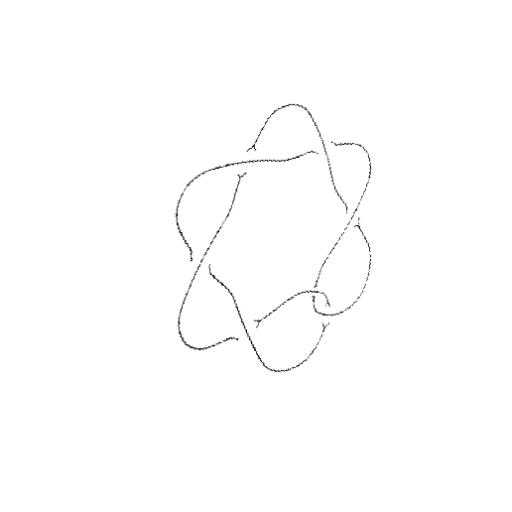
Crossing number: 7